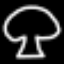
Label: mushroom